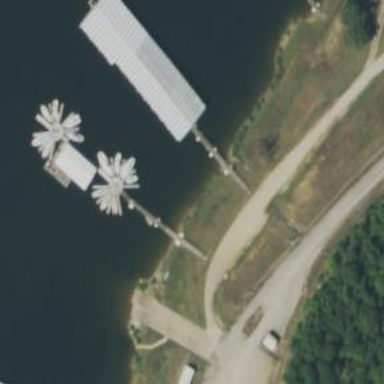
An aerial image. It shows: Man-made pier.